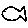
Label: fish